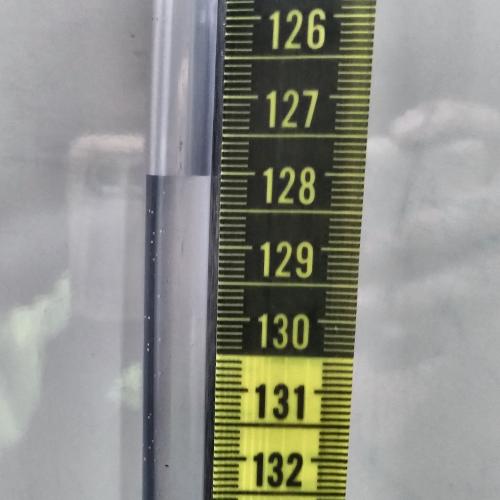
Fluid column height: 128.0 cm